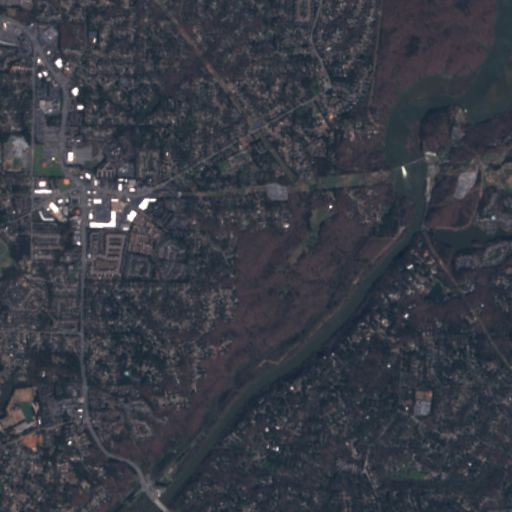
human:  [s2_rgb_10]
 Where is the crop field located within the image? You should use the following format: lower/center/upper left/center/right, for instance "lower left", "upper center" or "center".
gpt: The crop field is located in the center right of the image.
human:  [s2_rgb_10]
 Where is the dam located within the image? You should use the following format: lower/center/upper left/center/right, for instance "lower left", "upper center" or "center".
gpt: The dam is located in the upper right of the image.
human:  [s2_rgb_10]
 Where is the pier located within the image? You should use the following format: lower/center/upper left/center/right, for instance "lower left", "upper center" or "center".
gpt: The pier is located in the center right of the image.
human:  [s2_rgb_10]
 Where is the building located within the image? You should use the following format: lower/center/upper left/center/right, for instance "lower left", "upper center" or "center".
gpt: There is no building in the image.